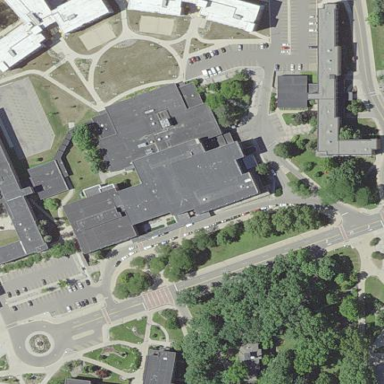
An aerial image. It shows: University building.